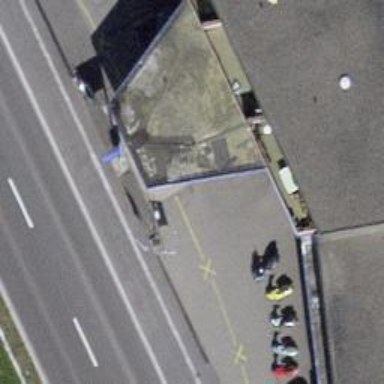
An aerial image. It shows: Fuel station.